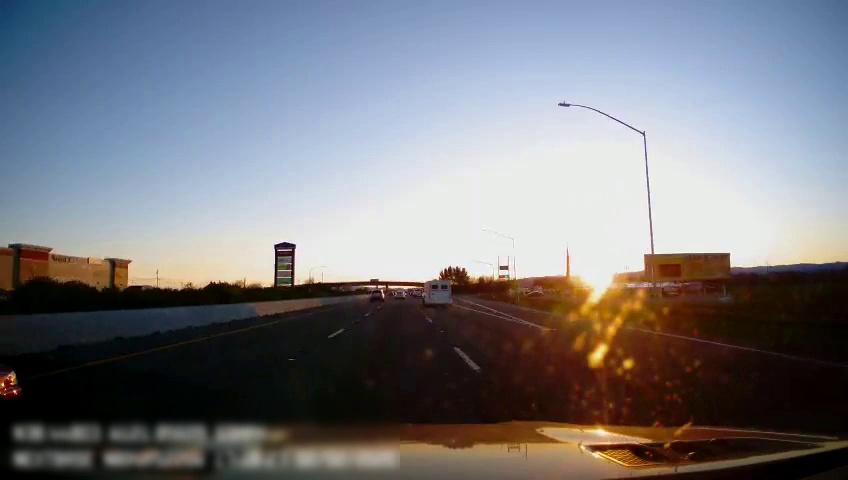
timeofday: Dusk/Dawn/Twilight
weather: Sunny
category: Drivable Space
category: Vehicles | Truck
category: Vehicles | Other LV
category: Vehicles | SUV
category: Vehicles | Car
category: Vehicles | Car
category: Lanes | Current Lane
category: Lanes | Alternate Lane
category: Lanes | Alternate Lane
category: Lanes | Alternate Lane
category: Lanes | Alternate Lane
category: Lanes | Alternate Lane